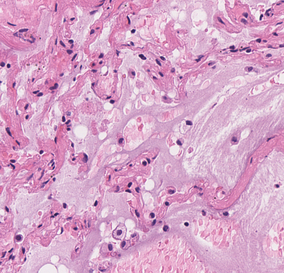
Tumor epithelial tissue: no
Tumor-associated stroma tissue: no
Normal tissue: yes